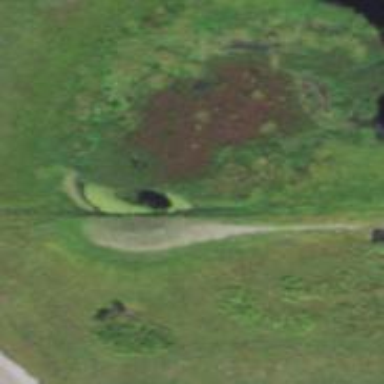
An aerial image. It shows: Marshy wetland area.